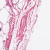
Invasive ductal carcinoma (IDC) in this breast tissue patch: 0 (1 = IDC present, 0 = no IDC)